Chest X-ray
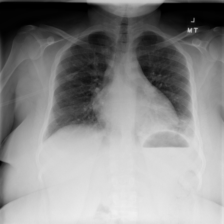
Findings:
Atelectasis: negative
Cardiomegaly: negative
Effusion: negative
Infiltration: positive
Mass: negative
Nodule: negative
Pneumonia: negative
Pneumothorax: negative
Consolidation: negative
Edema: negative
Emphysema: negative
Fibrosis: negative
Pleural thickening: negative
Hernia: negative